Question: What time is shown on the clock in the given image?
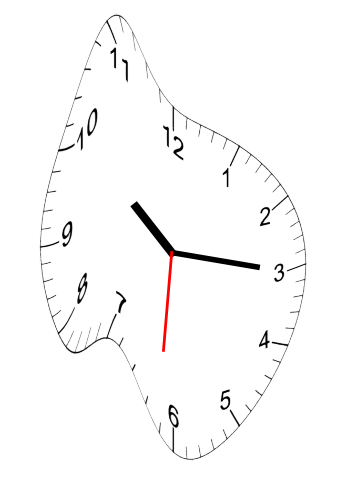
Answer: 10:15:31